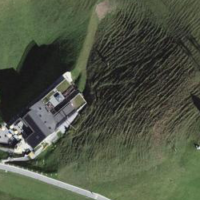
EUNIS habitat code: 23
Species observed at this site:
Campanula barbata